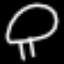
Label: mushroom